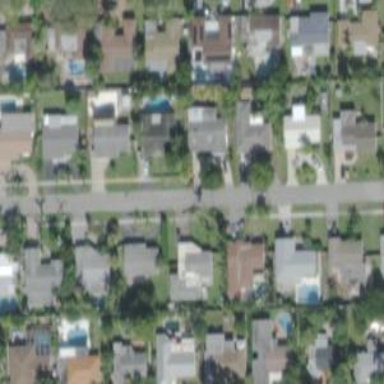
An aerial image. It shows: Sidewalk.